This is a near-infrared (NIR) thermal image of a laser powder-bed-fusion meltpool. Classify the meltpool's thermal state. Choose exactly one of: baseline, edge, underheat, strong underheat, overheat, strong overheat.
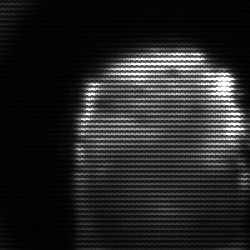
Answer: baseline